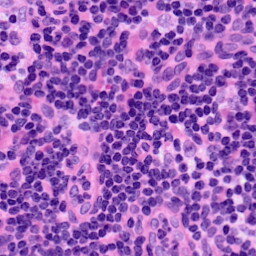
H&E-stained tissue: LymphNode